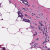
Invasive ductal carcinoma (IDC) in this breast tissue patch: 1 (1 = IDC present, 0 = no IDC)